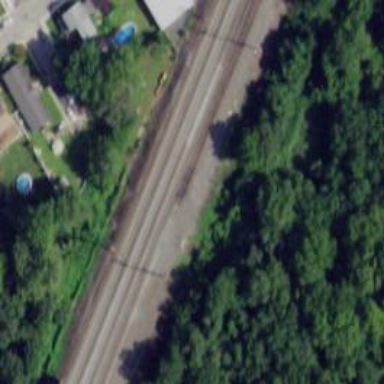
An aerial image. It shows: Railway with electrified contact lines.